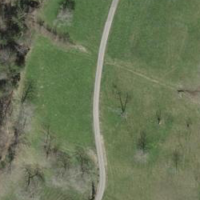
EUNIS habitat code: 52
Species observed at this site:
Phaneroptera falcata
Ruspolia nitidula
Lapsana communis
Conocephalus fuscus
Roeseliana roeselii